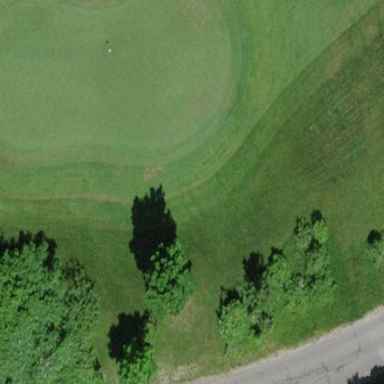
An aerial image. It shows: Green golf area with grass land use.